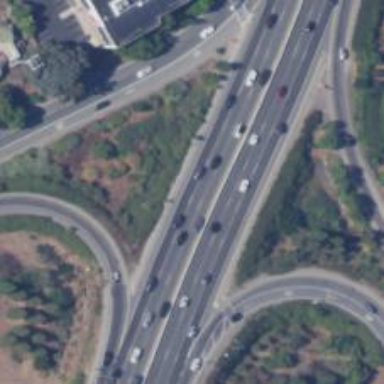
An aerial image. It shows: This image shows trunk highway that functions as expressway.